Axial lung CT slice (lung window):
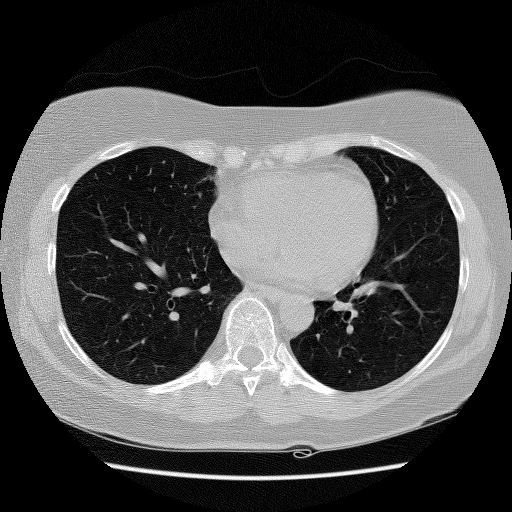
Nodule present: no